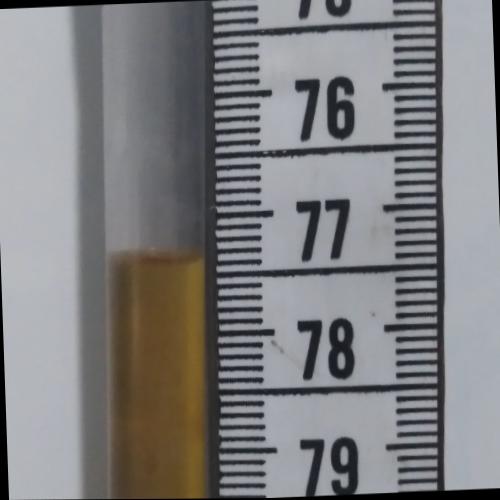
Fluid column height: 77.3 cm